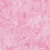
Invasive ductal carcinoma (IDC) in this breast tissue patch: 0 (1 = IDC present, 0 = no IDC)